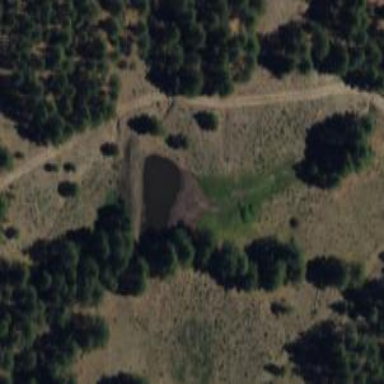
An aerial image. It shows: Reservoir.